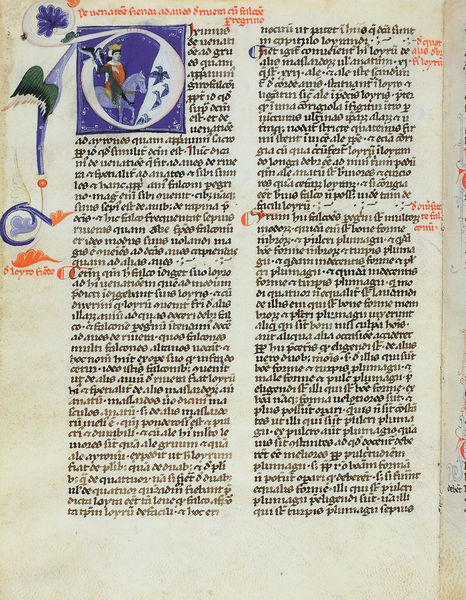
Titel: Falkenbuch Friedrichs des II.; De arte venandi cum avibus
Institution: Bologna, Biblioteca Universitaria
Schlagwörter: blau, vogel, grün, blume, rot, vögel, pferd, pferde, reiter, schrift, spalten, könig, buch, seite, text, initiale, handschrift, latein, versalie, manuskript